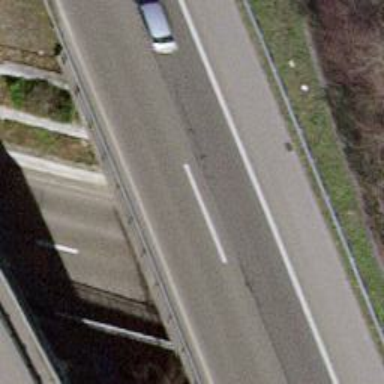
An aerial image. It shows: Motorway bridge with asphalt surface.